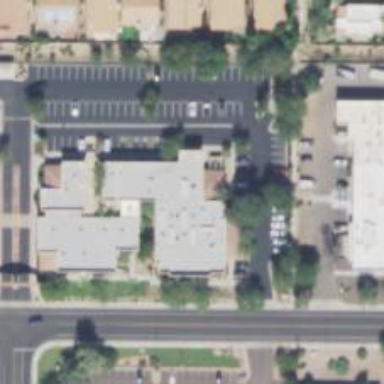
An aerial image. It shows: Healthcare clinic.